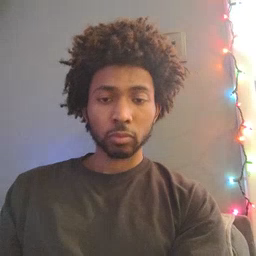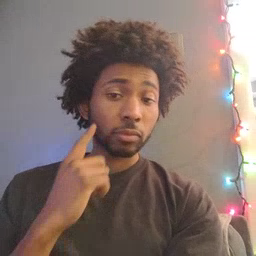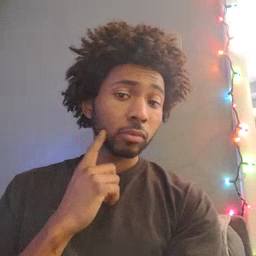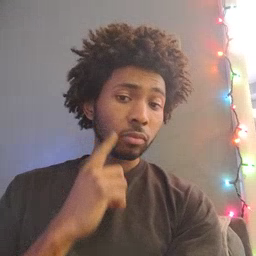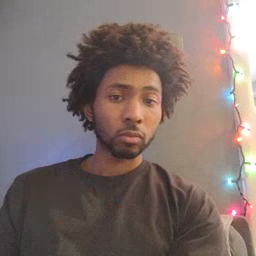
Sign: cheek